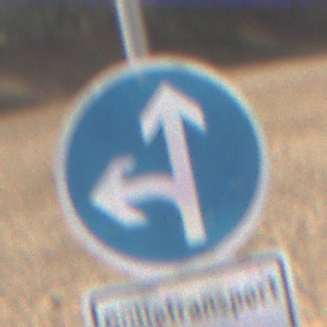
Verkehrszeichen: VorgeschriebeneFahrtrichtungGeradeausOderLinks
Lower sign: BesondereFahrzeugeUndTransportgueter12
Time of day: MorningAfternoon
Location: Outdoor (Nature)
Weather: PartlyCloudy
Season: NotSpecified
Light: Natural